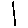
Label: line